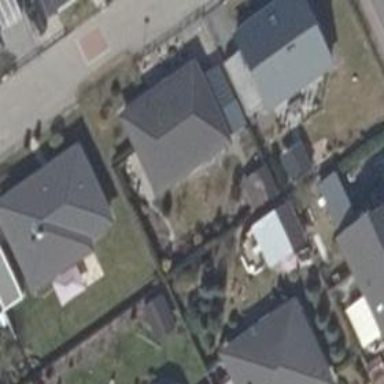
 oriented along the building and colored grey."